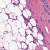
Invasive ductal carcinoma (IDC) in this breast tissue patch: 0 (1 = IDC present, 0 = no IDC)